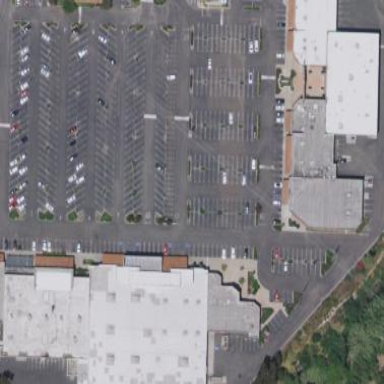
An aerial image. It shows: Retail area.